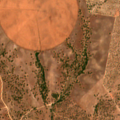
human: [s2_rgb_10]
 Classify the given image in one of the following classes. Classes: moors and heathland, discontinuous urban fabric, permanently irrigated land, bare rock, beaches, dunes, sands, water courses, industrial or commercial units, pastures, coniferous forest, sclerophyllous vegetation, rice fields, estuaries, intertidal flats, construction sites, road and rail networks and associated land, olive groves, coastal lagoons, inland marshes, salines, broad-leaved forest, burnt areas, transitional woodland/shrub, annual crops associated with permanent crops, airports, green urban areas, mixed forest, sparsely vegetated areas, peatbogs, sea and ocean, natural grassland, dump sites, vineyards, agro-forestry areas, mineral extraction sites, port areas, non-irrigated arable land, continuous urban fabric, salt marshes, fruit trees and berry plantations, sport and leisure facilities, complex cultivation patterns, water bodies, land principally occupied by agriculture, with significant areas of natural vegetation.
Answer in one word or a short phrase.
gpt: permanently irrigated land, agro-forestry areas, transitional woodland/shrub